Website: lowes
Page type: order-returns
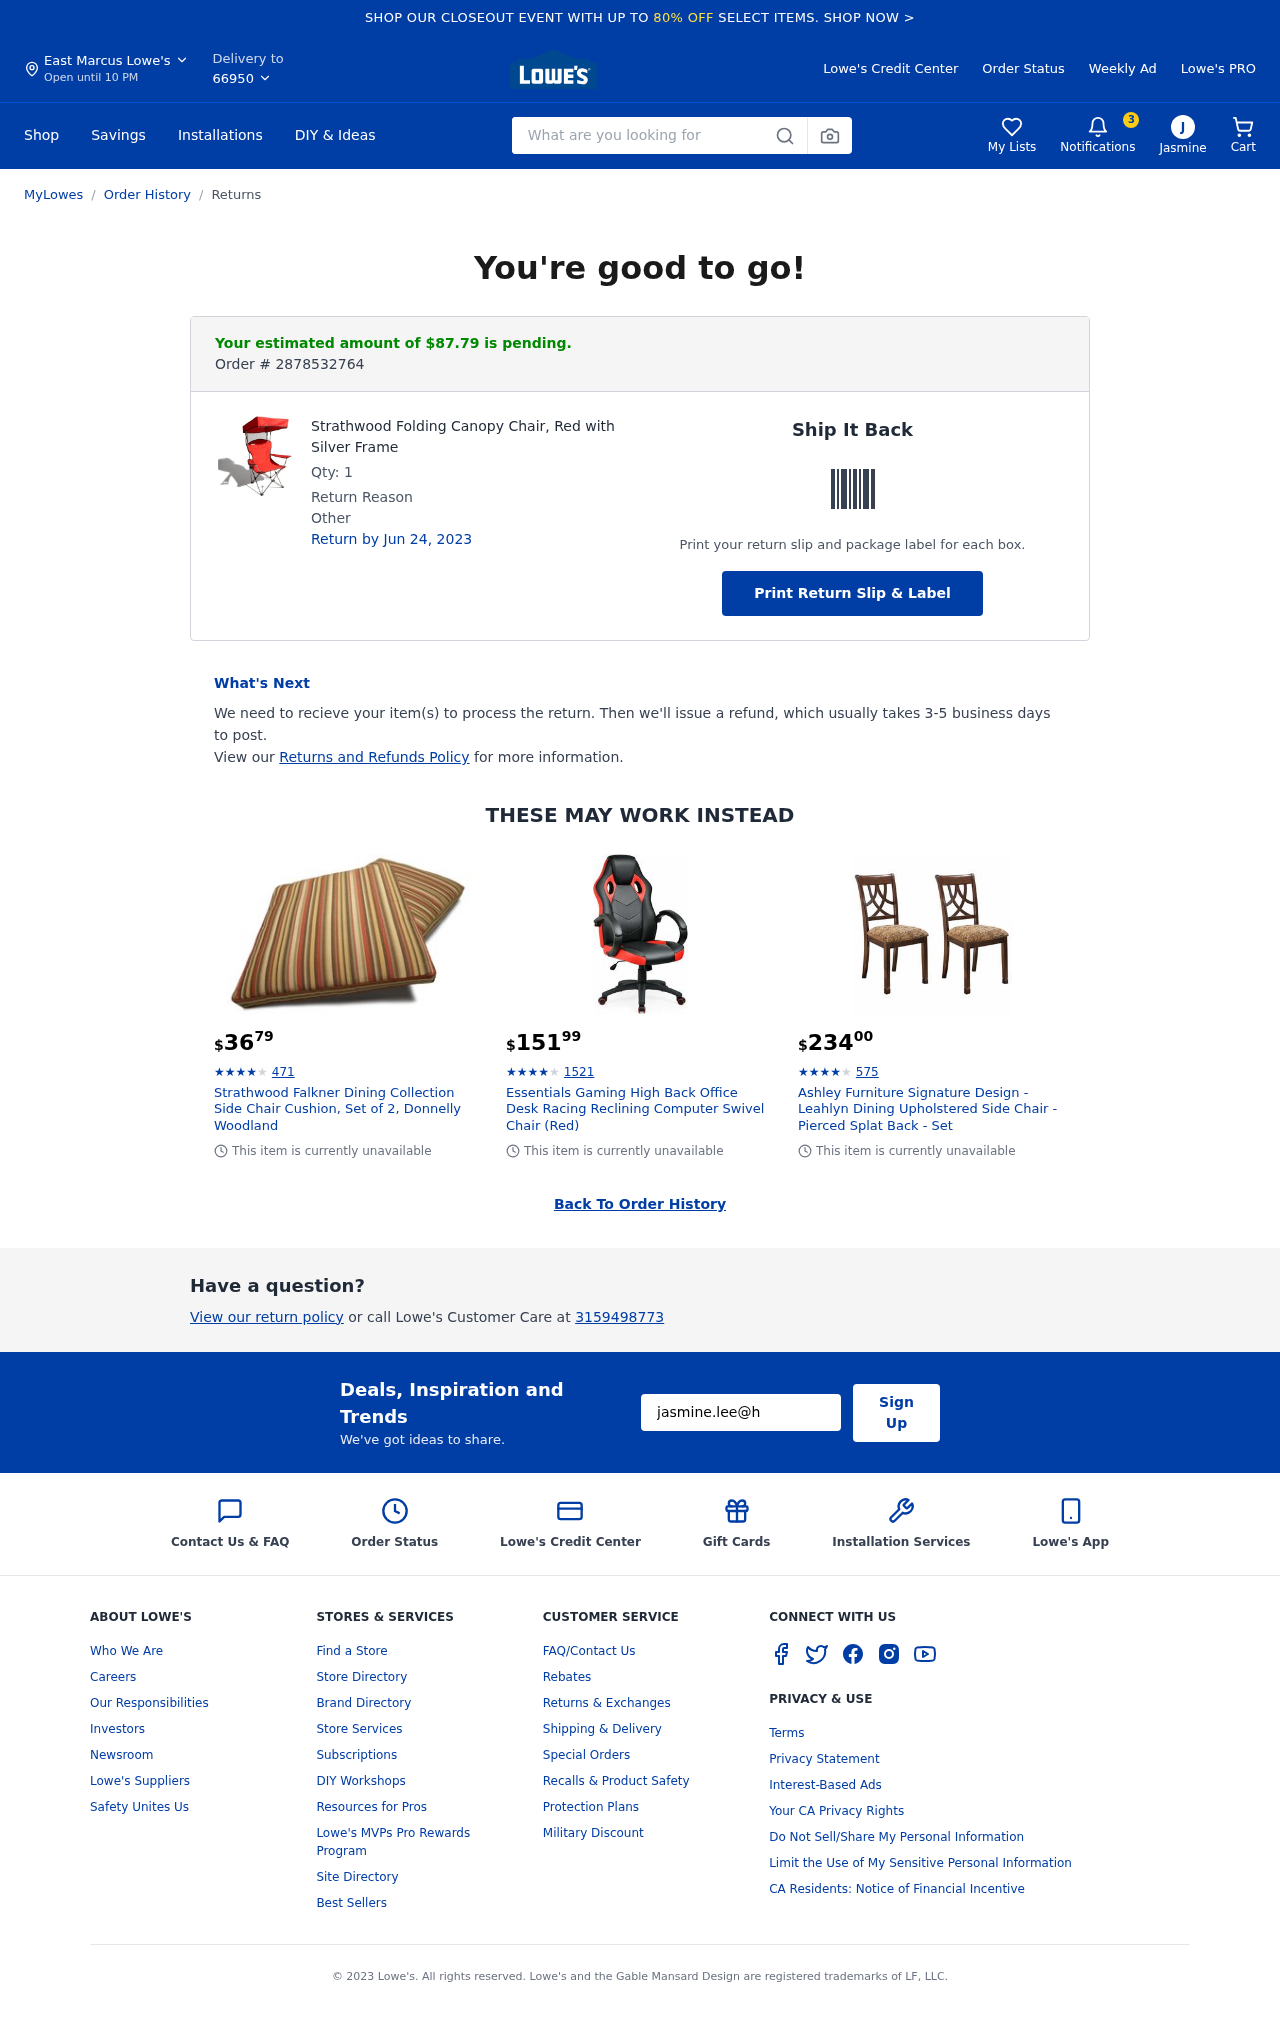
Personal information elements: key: PII_CITY
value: East Marcus
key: PII_EMAIL
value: jasmine.lee@hotmail.com
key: PII_FIRSTNAME
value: Jasmine
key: PII_PHONE
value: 3159498773
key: PII_POSTCODE
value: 66950
Product elements: key: PRODUCT1_NAME
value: Strathwood Folding Canopy Chair, Red with Silver Frame
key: PRODUCT1_QUANTITY
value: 1
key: PRODUCT2_NAME
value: Strathwood Falkner Dining Collection Side Chair Cushion, Set of 2, Donnelly Woodland
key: PRODUCT2_NUM_RATINGS
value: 471
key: PRODUCT2_PRICE
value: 36.79
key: PRODUCT2_RATING
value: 4.7
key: PRODUCT3_NAME
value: Essentials Gaming High Back Office Desk Racing Reclining Computer Swivel Chair (Red)
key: PRODUCT3_NUM_RATINGS
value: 1521
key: PRODUCT3_PRICE
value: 151.99
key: PRODUCT3_RATING
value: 4.1
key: PRODUCT4_NAME
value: Ashley Furniture Signature Design - Leahlyn Dining Upholstered Side Chair - Pierced Splat Back - Set
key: PRODUCT4_NUM_RATINGS
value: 575
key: PRODUCT4_PRICE
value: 234
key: PRODUCT4_RATING
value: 4.2
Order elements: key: ORDER_NUM_ITEMS
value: Cart
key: ORDER_TOTAL
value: Your estimated amount of $87.79 is pending.
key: ORDER_ID
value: Order # 2878532764
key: ORDER_RETURN_BY_DATE
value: Return by Jun 24, 2023
Search elements: key: HEADER_SEARCH
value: What are you looking for
Other elements: key: NOTIFICATION_COUNT
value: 3